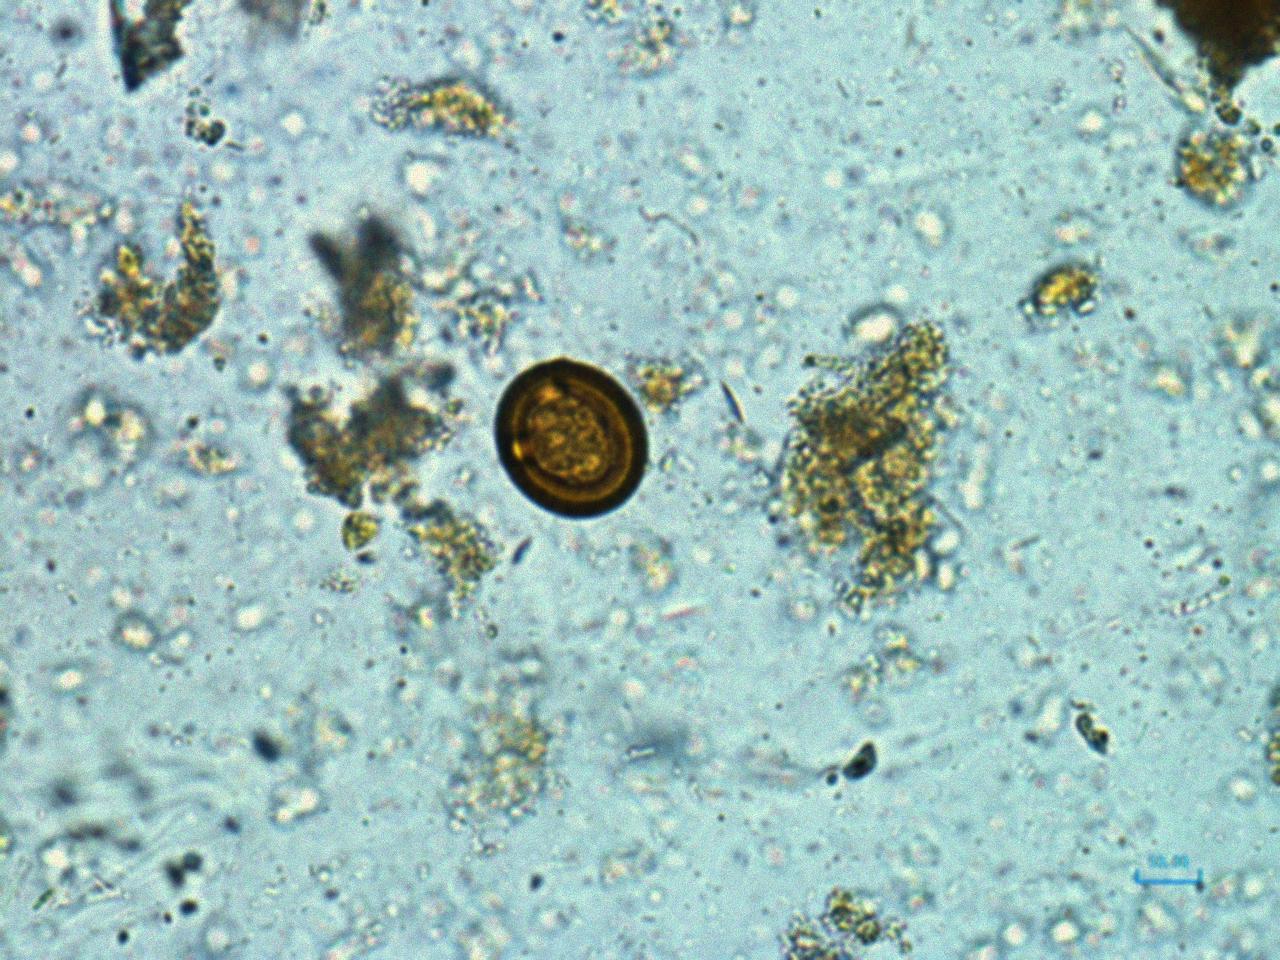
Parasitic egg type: Taenia spp. egg